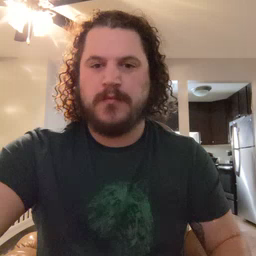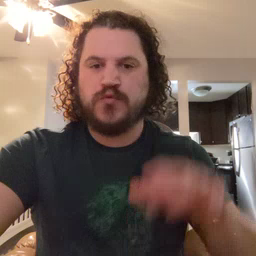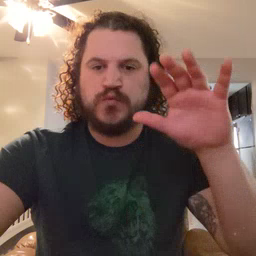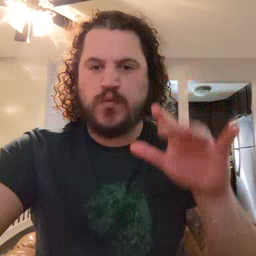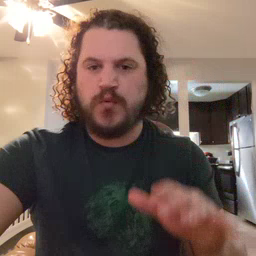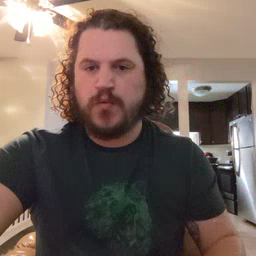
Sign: snow